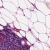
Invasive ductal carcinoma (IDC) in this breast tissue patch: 0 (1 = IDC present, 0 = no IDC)